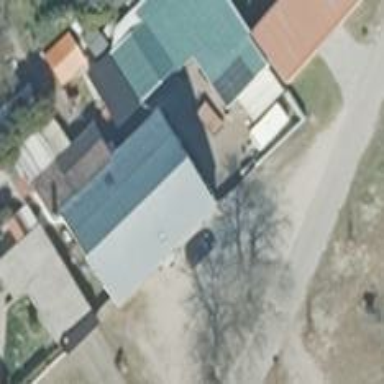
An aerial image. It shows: Simple and straightforward house.